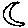
Label: moon